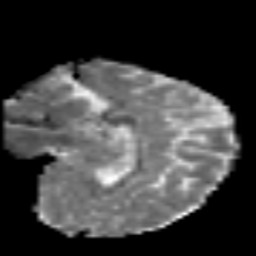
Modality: MD
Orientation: sagittal
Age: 44
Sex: female
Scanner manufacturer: siemens
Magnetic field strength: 3 T
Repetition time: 6.1 s
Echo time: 0.101 s